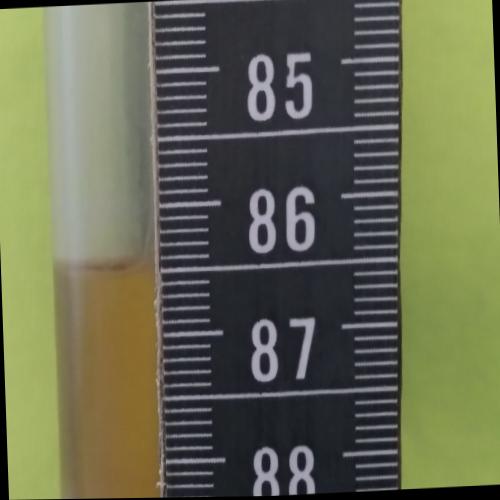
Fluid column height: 86.4 cm